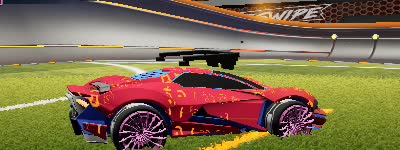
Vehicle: werewolf